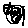
Label: moon